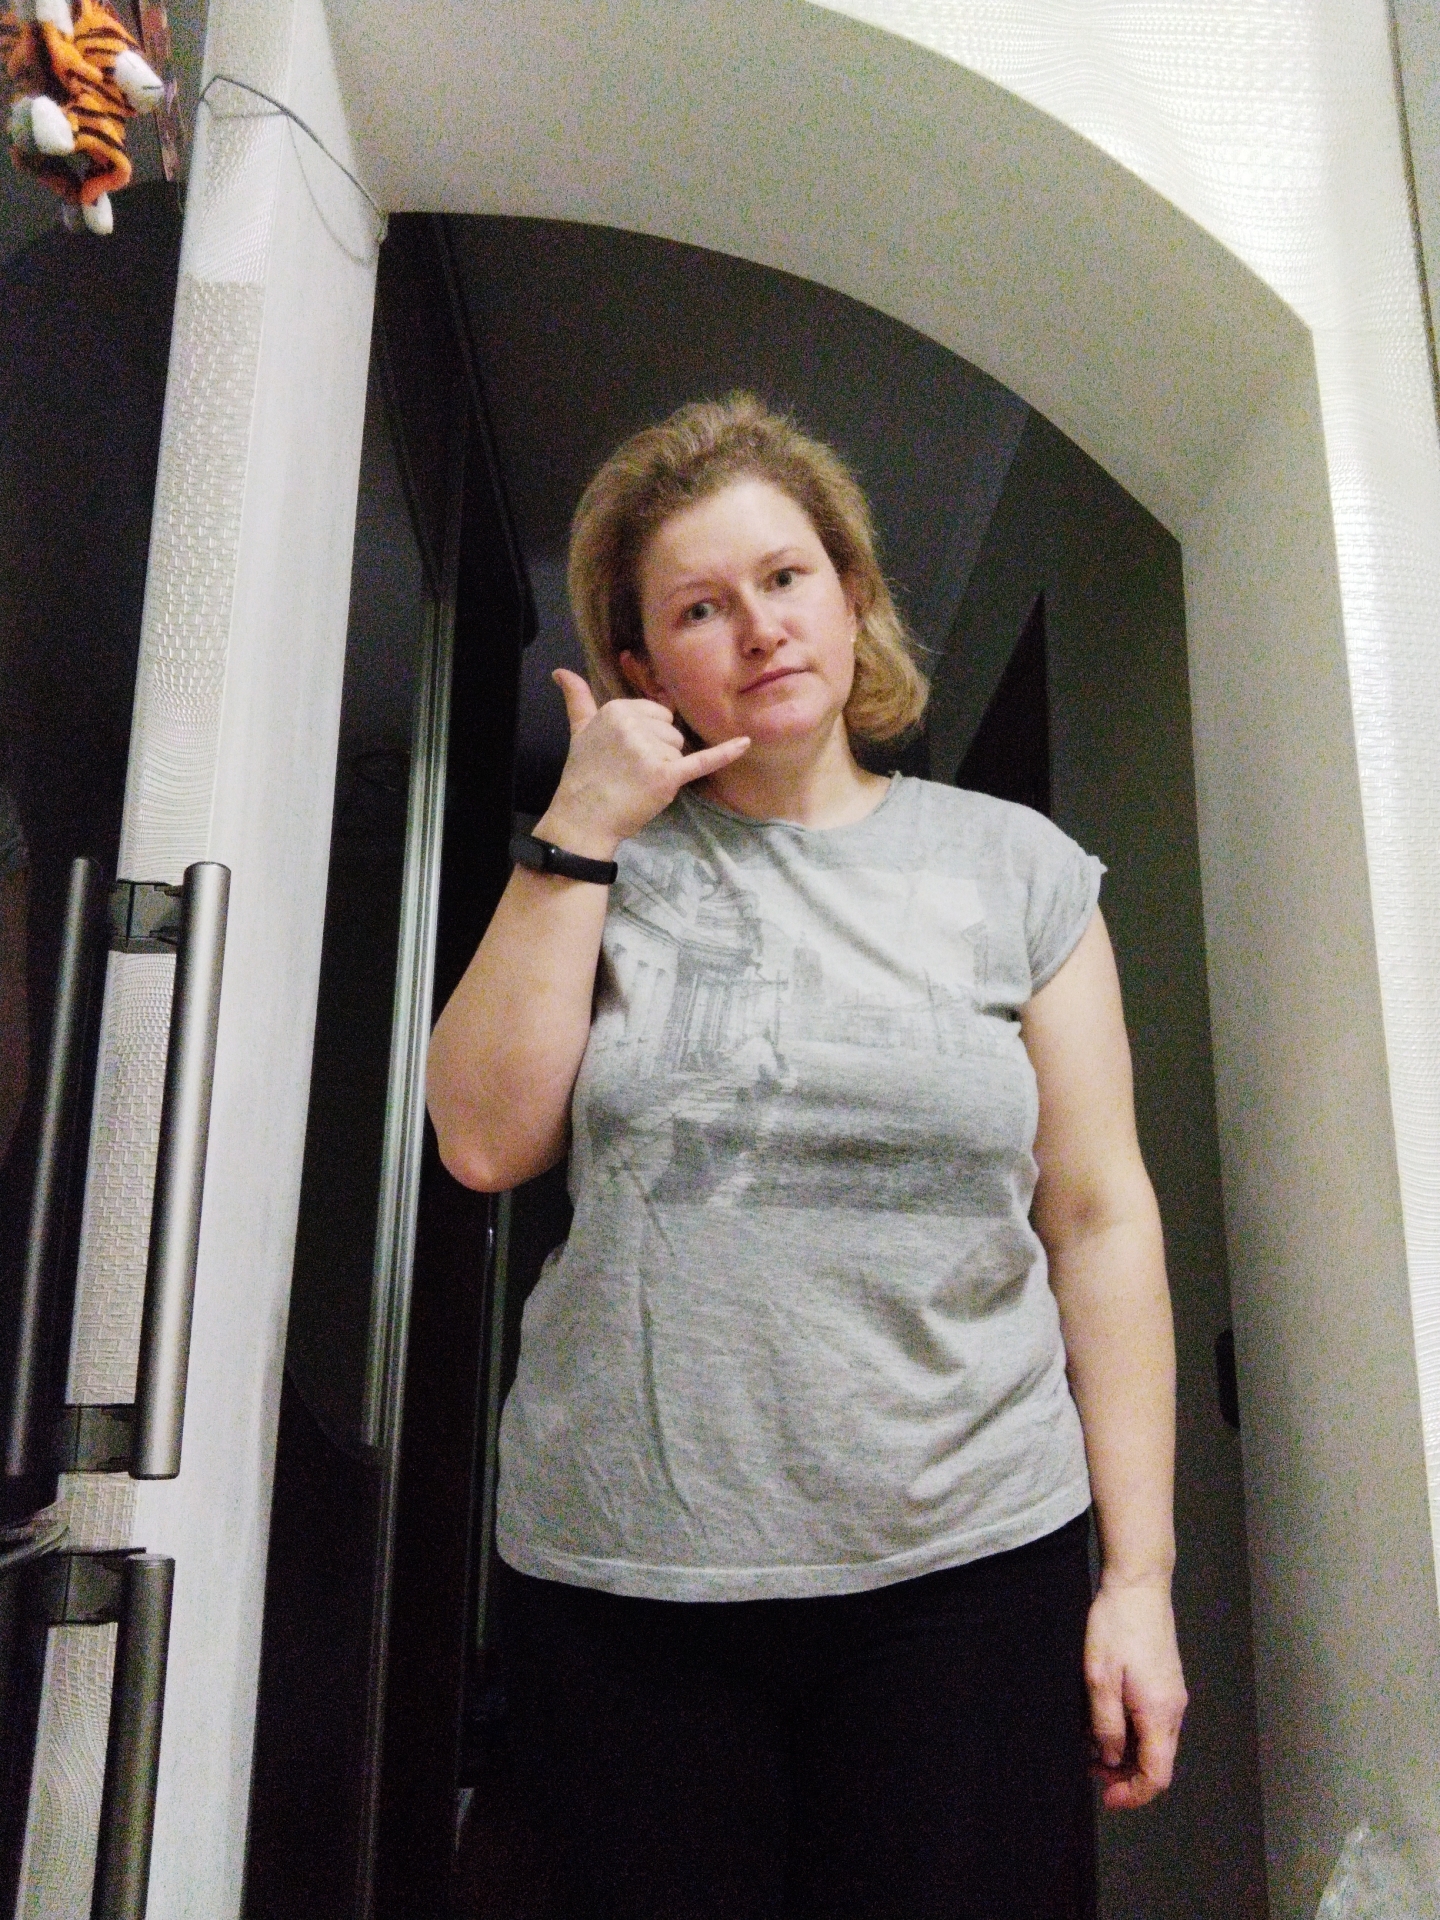
Label: noise